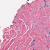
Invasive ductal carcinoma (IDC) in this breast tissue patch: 1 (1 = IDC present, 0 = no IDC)